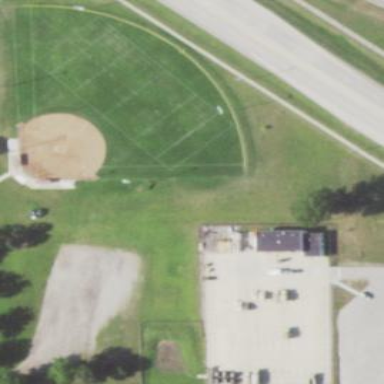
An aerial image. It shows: Baseball pitch for leisure land.